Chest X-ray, PA view. Patient: 66 years old, sex M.
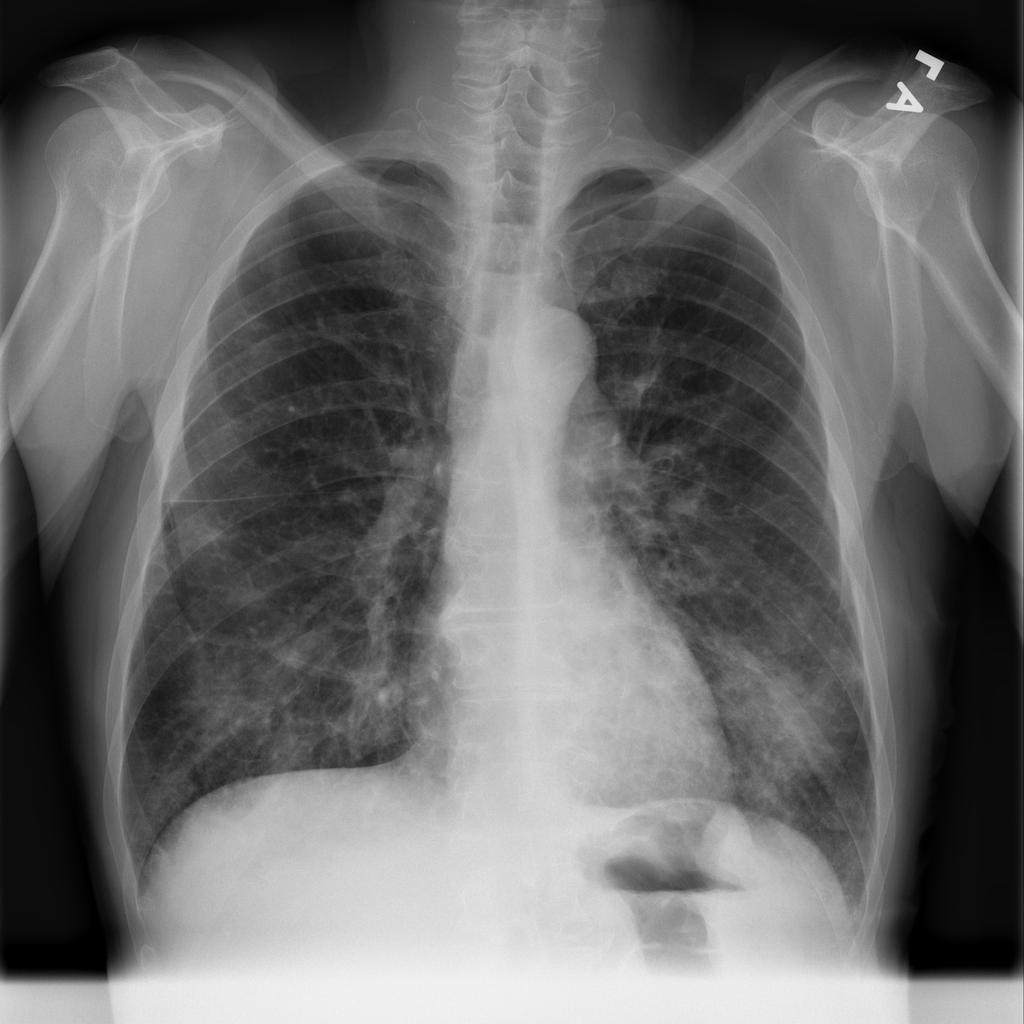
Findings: Infiltration, Mass